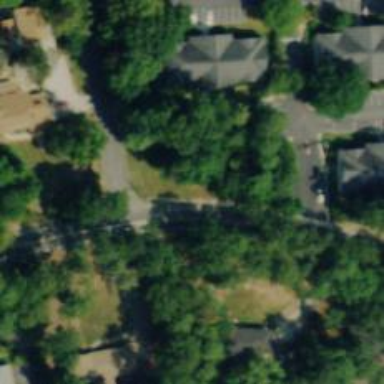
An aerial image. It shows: Left sidewalk along asphalt tertiary road.